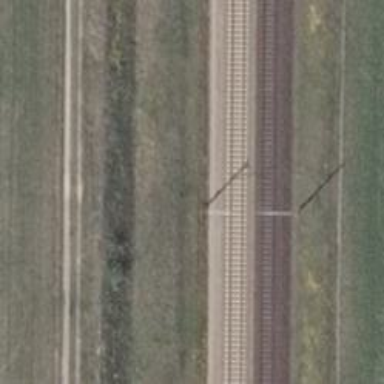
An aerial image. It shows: Railway milestone with catenary mast.